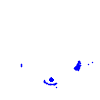
Particle: electron